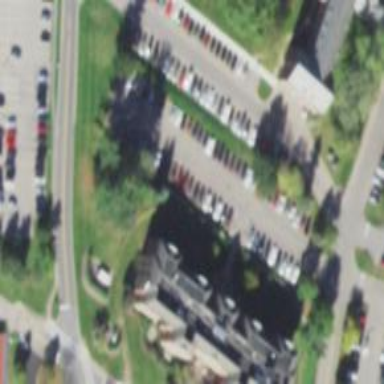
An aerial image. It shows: Dormitory building.